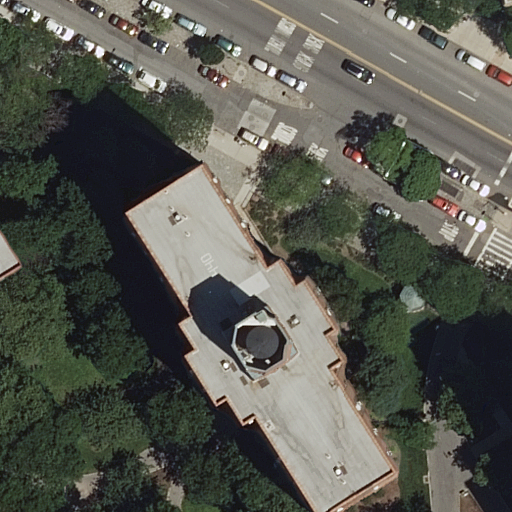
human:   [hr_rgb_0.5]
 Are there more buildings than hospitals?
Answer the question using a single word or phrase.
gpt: yes

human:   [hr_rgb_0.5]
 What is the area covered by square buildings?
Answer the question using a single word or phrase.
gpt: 0m2

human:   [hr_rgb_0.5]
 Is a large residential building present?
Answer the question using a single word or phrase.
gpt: yes

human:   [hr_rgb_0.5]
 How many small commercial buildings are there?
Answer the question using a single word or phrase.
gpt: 0

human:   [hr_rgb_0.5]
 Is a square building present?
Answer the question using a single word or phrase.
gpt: no

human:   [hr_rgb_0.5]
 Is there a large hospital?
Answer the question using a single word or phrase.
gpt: no

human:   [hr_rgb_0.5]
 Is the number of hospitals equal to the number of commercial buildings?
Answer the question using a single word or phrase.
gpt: no

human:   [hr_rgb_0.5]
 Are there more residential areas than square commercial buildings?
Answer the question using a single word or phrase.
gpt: yes

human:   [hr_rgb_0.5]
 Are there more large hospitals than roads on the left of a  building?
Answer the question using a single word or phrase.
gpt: no

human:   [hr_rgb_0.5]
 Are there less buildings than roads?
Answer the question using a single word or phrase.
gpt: yes

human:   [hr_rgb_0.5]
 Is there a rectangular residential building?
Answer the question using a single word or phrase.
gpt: no

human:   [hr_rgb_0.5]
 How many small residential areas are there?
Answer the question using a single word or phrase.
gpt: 0

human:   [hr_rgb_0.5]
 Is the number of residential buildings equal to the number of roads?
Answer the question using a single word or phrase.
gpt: no

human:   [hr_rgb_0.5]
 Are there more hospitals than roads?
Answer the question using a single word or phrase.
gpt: no

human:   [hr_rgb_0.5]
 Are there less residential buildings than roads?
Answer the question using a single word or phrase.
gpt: yes

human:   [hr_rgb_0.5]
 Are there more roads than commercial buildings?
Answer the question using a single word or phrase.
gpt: yes

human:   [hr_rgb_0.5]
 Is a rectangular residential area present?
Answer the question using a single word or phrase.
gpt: yes

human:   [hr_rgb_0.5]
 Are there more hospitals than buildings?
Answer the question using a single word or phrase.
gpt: no

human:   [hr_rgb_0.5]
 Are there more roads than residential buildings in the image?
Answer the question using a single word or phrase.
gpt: yes

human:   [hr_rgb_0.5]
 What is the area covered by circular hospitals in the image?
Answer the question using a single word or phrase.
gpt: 0m2

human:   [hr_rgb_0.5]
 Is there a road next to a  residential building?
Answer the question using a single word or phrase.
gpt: yes

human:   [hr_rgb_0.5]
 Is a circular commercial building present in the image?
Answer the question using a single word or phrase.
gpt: no

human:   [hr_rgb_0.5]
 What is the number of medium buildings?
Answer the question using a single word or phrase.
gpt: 1

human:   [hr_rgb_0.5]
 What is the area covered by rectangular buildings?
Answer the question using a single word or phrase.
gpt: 0m2

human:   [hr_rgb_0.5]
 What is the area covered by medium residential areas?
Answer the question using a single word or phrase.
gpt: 0m2

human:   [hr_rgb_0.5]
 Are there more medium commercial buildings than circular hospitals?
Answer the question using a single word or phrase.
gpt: no

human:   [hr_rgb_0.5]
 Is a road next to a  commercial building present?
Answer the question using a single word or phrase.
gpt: no

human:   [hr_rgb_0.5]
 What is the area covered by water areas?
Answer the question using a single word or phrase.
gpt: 0m2

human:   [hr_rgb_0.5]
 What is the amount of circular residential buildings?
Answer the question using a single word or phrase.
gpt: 0

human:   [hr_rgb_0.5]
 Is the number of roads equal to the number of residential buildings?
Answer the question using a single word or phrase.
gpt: no

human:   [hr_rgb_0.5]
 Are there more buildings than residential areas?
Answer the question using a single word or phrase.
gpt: yes

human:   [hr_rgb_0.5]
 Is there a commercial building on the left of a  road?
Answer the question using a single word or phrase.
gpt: no

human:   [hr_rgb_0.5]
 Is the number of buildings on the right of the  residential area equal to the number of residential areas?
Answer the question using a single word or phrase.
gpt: no

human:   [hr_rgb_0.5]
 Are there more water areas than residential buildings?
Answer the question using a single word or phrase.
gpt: no

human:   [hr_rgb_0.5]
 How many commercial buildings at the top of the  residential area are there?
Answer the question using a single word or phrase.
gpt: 0

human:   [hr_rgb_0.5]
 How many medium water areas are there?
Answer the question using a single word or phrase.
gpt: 0